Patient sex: M
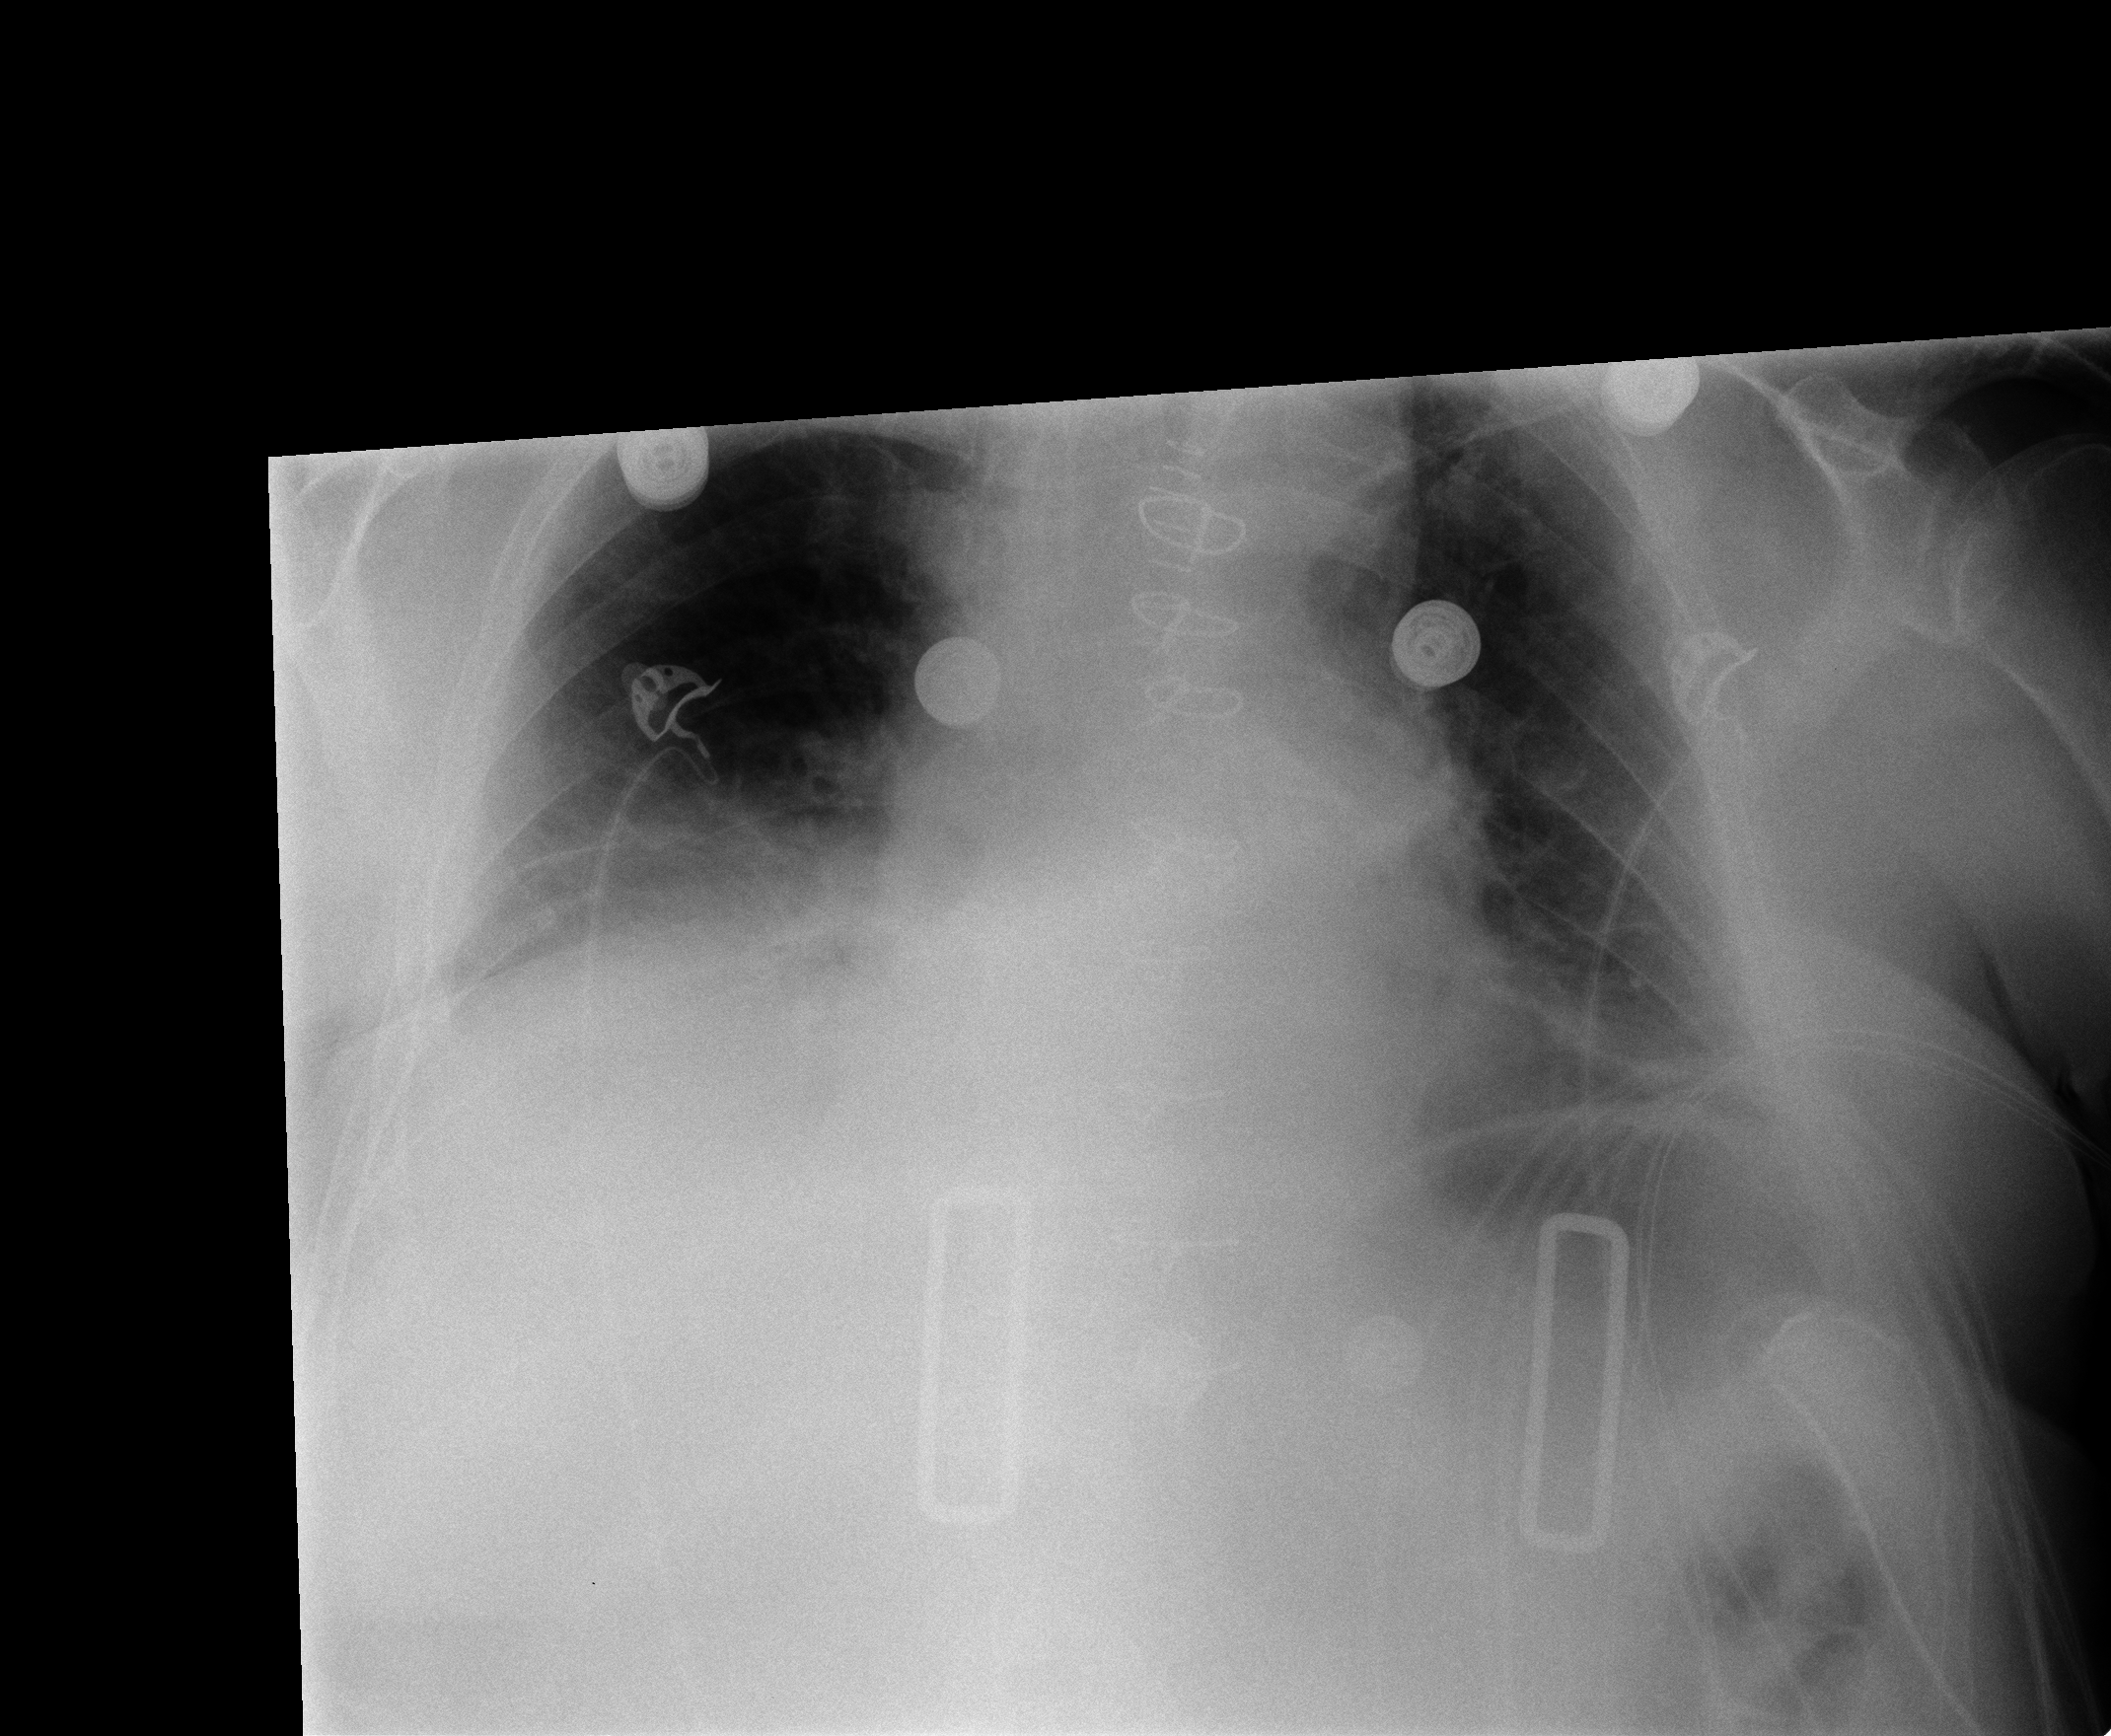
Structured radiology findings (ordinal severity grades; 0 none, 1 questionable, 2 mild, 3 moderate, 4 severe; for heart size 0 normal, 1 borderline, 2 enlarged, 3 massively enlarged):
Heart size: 2
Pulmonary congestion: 1
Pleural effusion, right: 2
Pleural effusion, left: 2
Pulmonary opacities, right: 1
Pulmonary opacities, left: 0
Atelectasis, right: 2
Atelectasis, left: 2